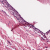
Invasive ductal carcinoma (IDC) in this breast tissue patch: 0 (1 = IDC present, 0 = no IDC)